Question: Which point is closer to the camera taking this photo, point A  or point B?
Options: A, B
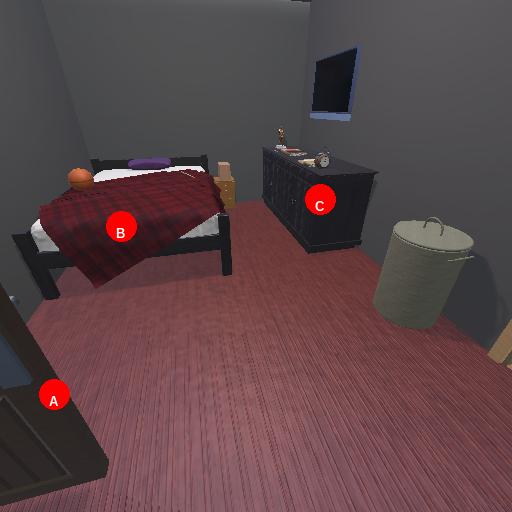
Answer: A